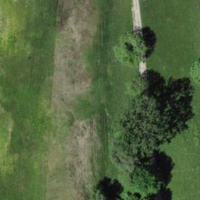
EUNIS habitat code: 16
Species observed at this site:
Allium ursinum
Vicia sepium
Veronica chamaedrys
Lamium galeobdolon